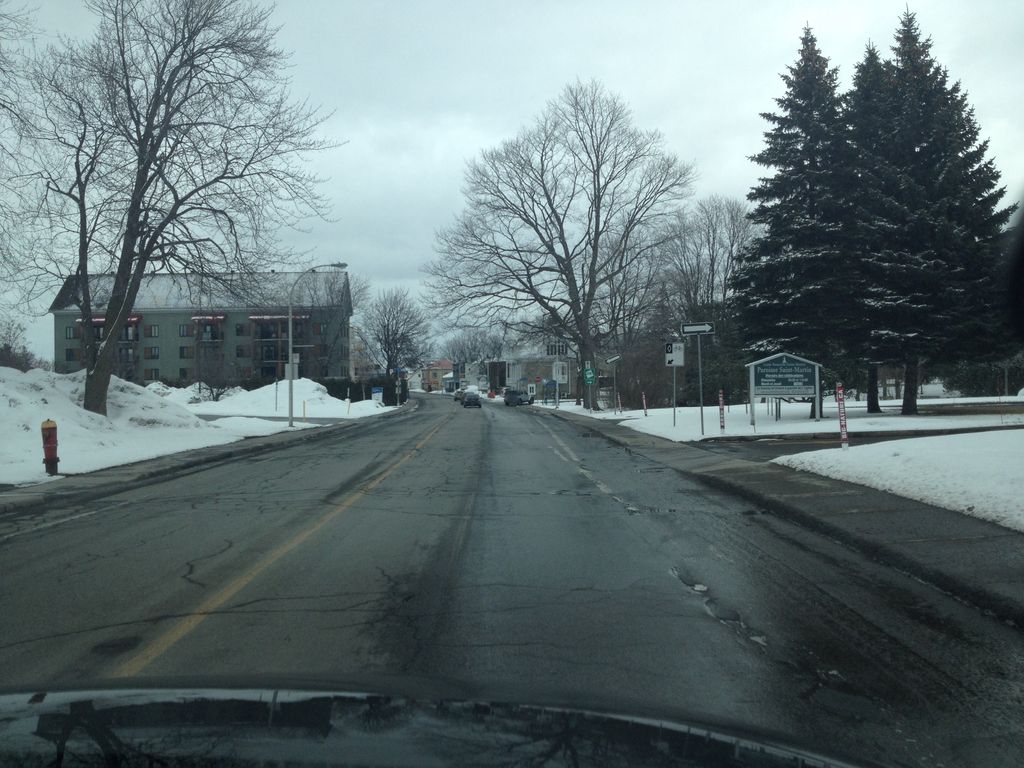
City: montreal